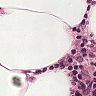
Metastatic tissue present: no